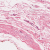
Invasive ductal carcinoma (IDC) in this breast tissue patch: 0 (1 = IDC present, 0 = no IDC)